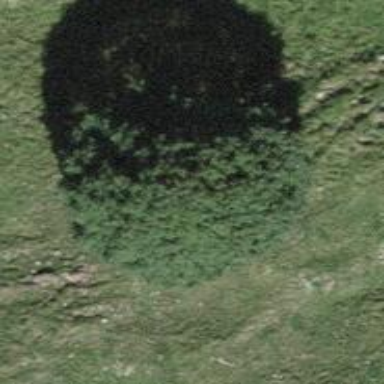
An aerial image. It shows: Single tag "natural: tree."